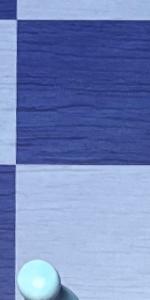
Label: Empty